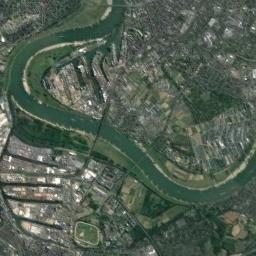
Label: river